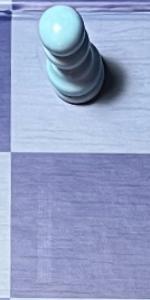
Label: Empty